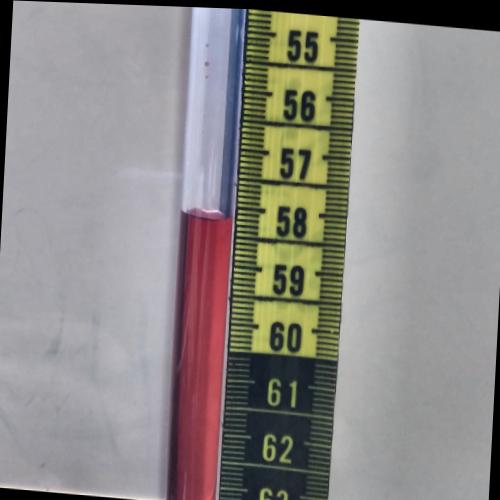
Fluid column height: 58.2 cm